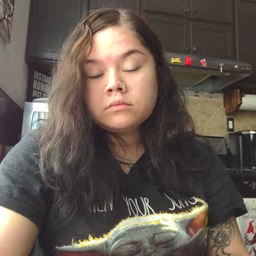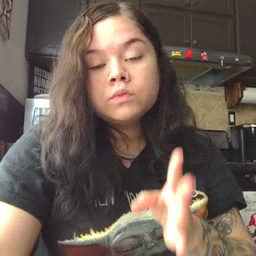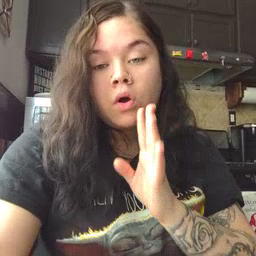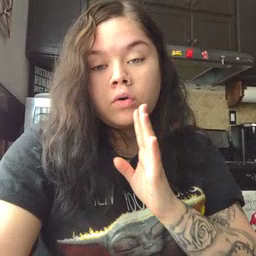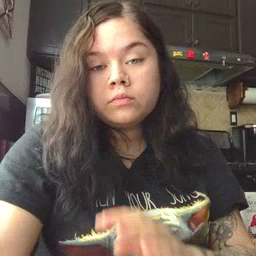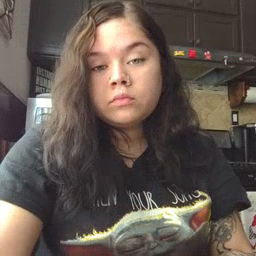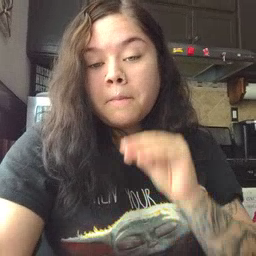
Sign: talk